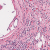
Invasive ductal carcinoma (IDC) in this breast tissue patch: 1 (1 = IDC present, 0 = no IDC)